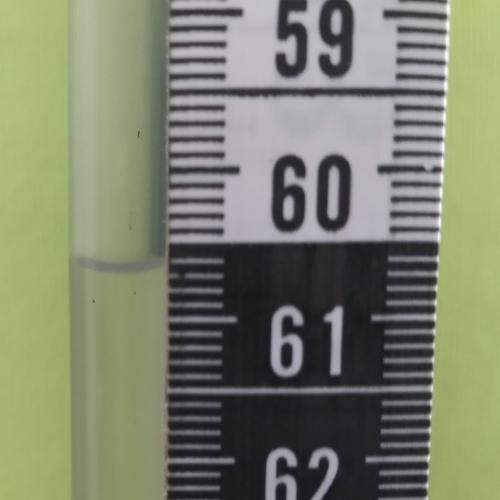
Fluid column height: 60.6 cm